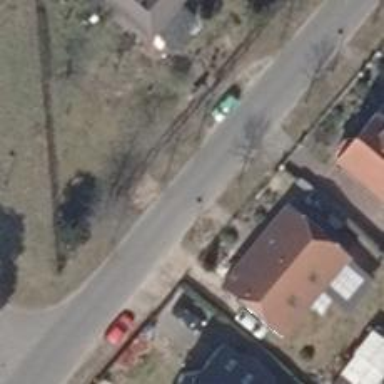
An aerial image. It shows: Footway along the road.